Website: slack
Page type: billing-address
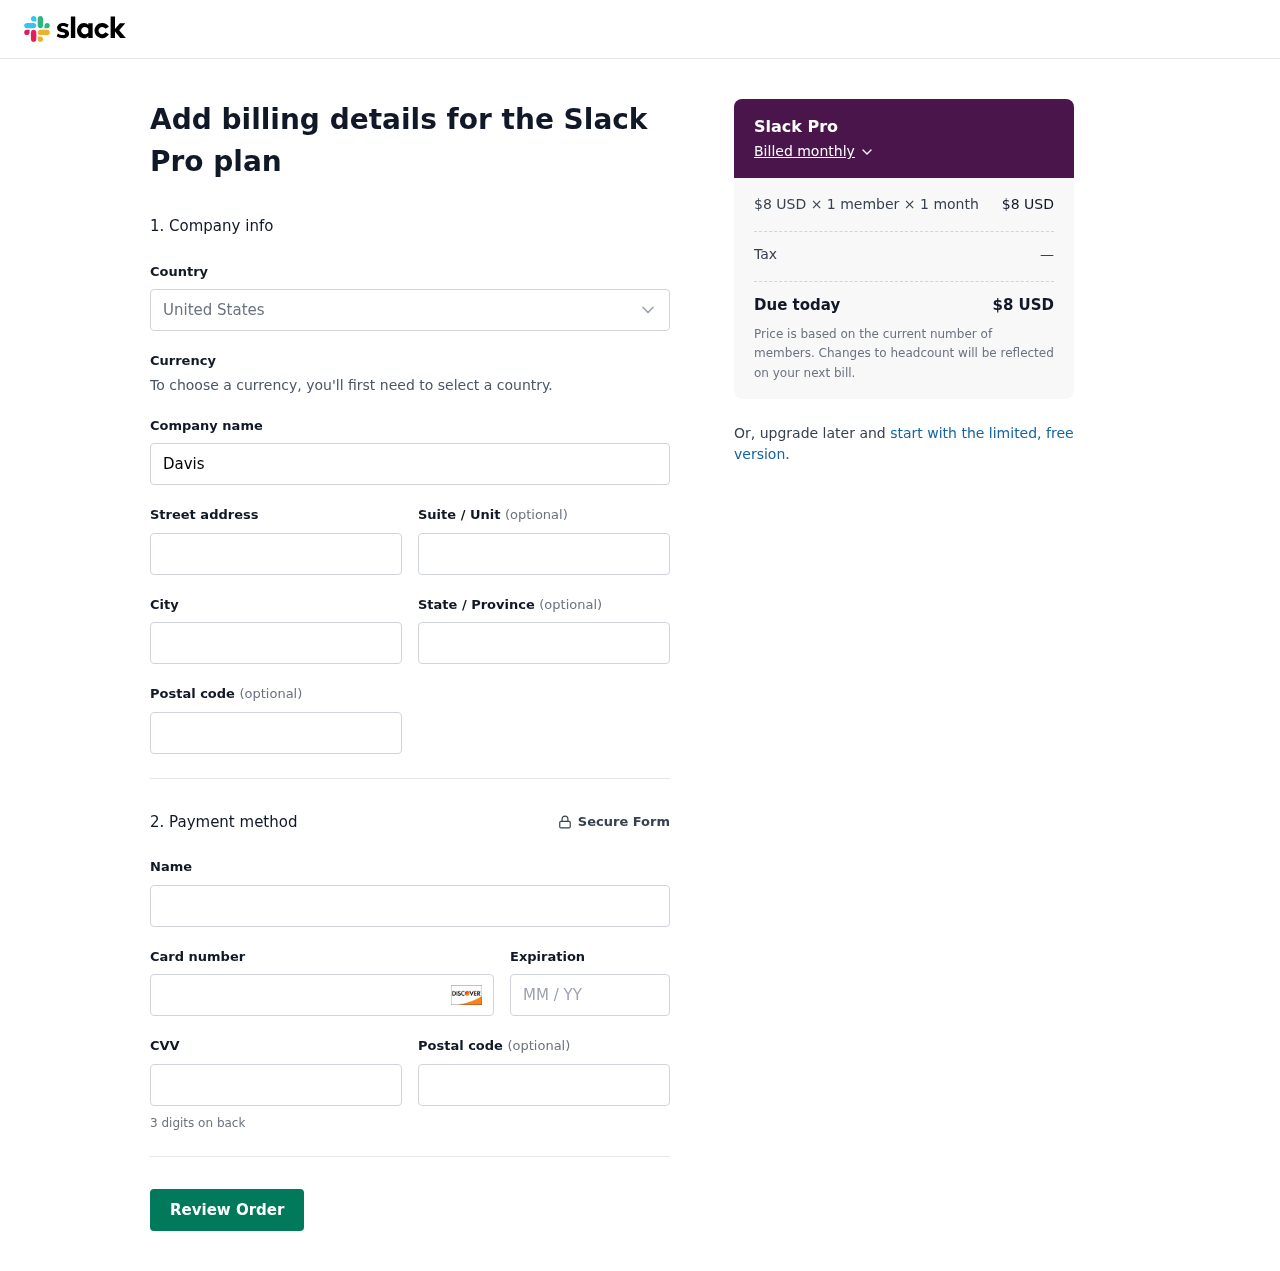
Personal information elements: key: PII_CARD_CVV
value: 855
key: PII_CARD_EXPIRY
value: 01/27
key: PII_CARD_NUMBER
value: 6525 0646 6898 7265
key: PII_CITY
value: South Adrian
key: PII_COMPANY
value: Davis-Conner
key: PII_COUNTRY
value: United States
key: PII_FULLNAME
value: John Morgan
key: PII_POSTCODE
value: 62716
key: PII_STATE
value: Arizona
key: PII_STREET
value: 33891 Michael Square Apt. 538
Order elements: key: ORDER_PLAN_PRICE
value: $8 USD
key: ORDER_NUM_MEMBERS
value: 1 member
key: ORDER_NUM_MONTHS
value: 1 month
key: ORDER_SUBTOTAL
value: $8 USD
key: ORDER_TAX
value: —
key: ORDER_TOTAL
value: $8 USD